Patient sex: M
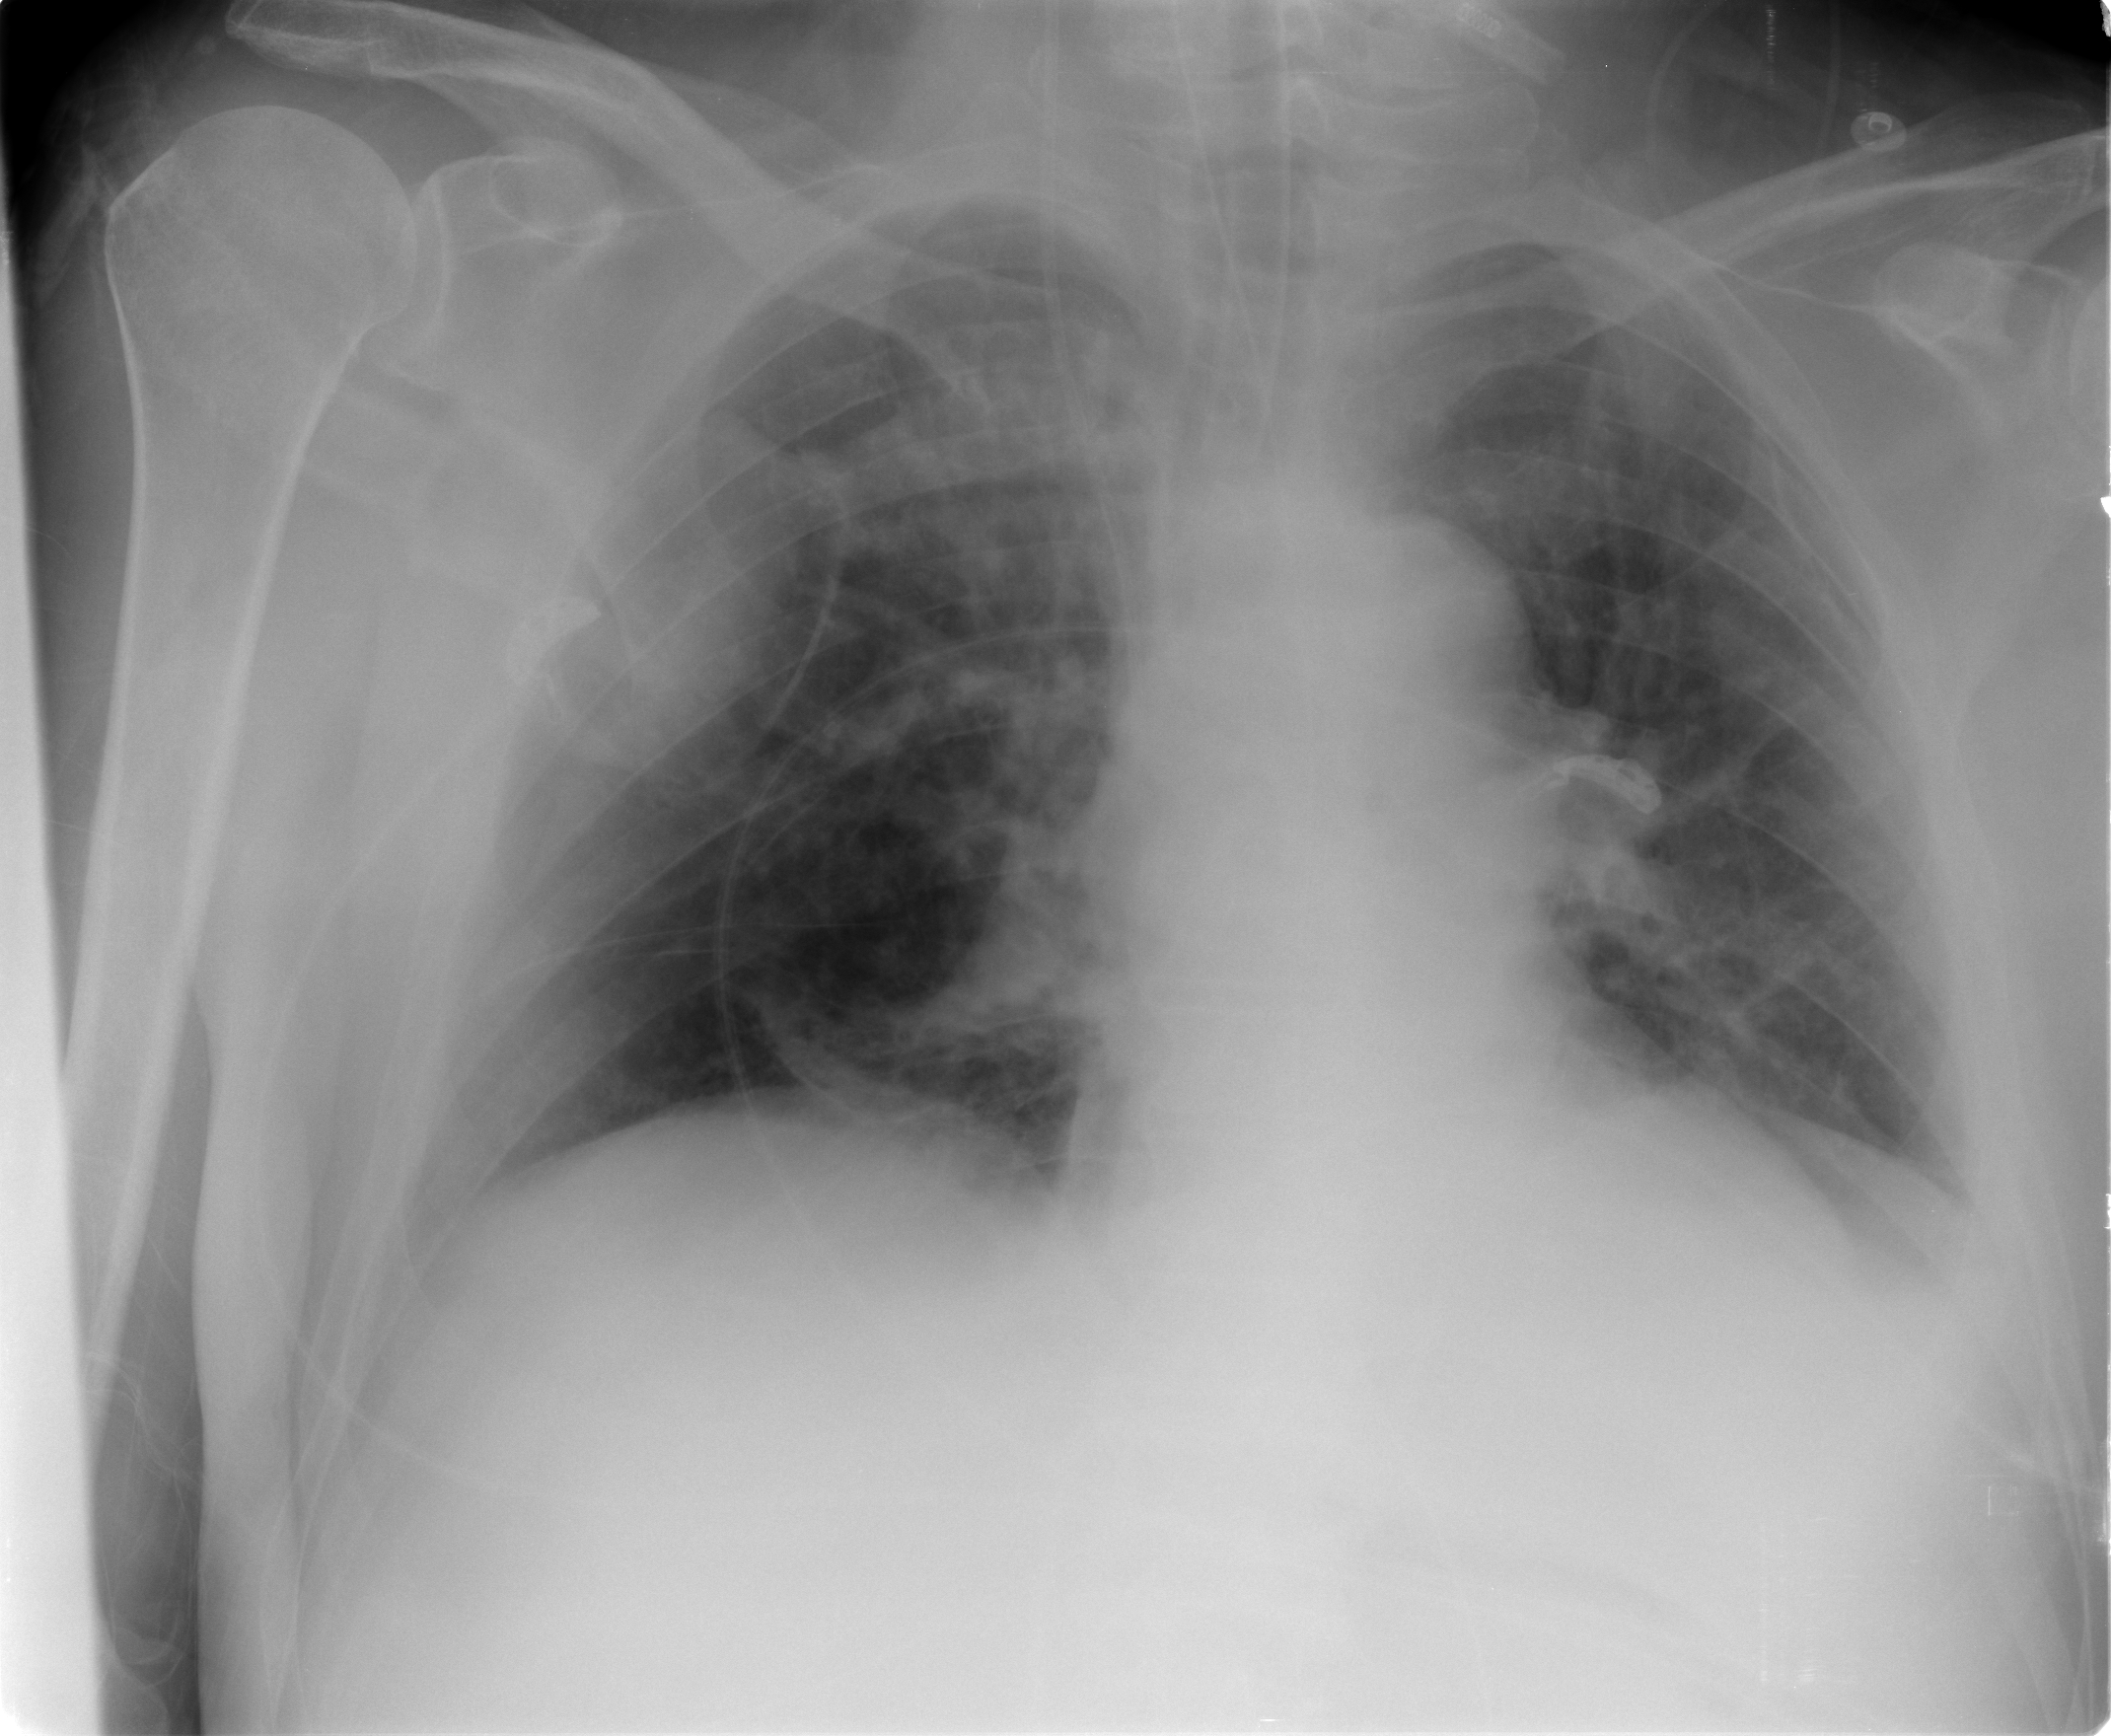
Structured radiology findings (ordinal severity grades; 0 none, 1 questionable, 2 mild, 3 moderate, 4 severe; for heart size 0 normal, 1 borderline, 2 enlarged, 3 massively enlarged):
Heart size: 0
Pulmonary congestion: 1
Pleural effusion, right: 1
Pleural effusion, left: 1
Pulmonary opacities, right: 2
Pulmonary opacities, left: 0
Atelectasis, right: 2
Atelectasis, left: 2